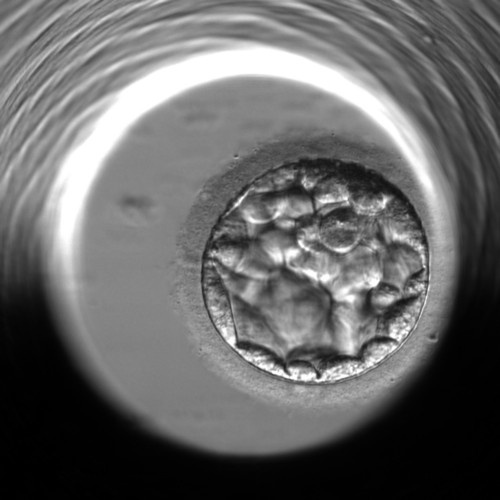
Embryo quality: poor